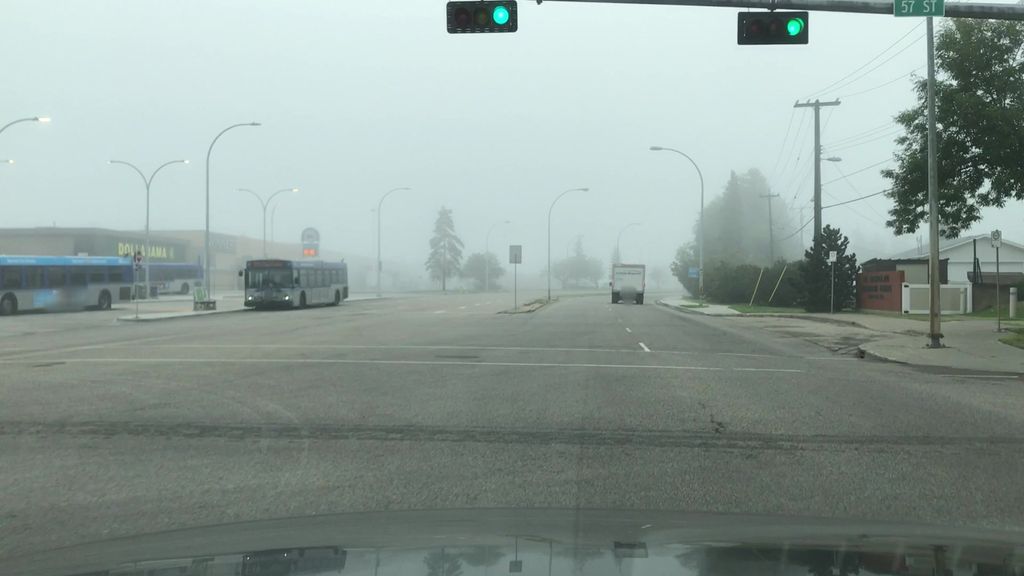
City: edmonton